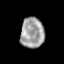
Tissue: prostate
Cell type: T cells
Senescence score: 0.3542
Nuclear area (px): 712
Mean DAPI intensity: 158.397